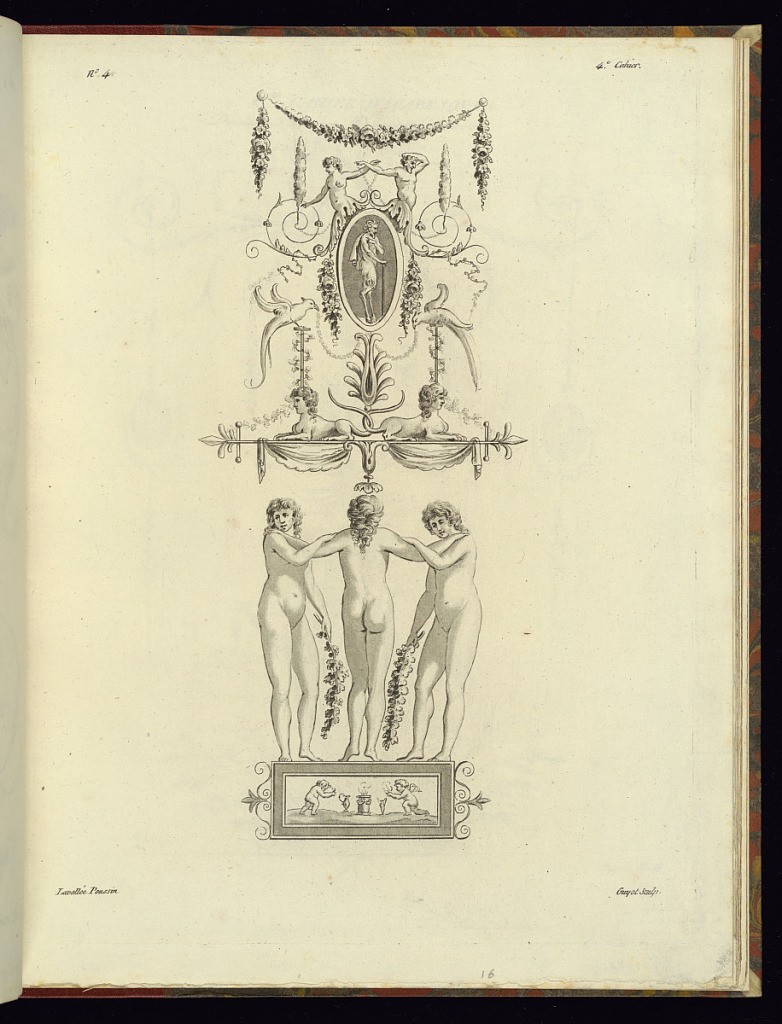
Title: Arabesque Design
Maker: Etienne de Lavallée, French, 1735 – 1802
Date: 1788
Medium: Etching and aquatint on laid paper
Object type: Print
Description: Arabesque ornament design with neoclassical motifs, featuring scrolling acanthus leaves and foliage, festoons of flowers, rosettes, mythological creatures, terminal figures, birds, sphynx, fleurons, three nude female figures, and a framed vignette with putti. The plate is signed and numbered.